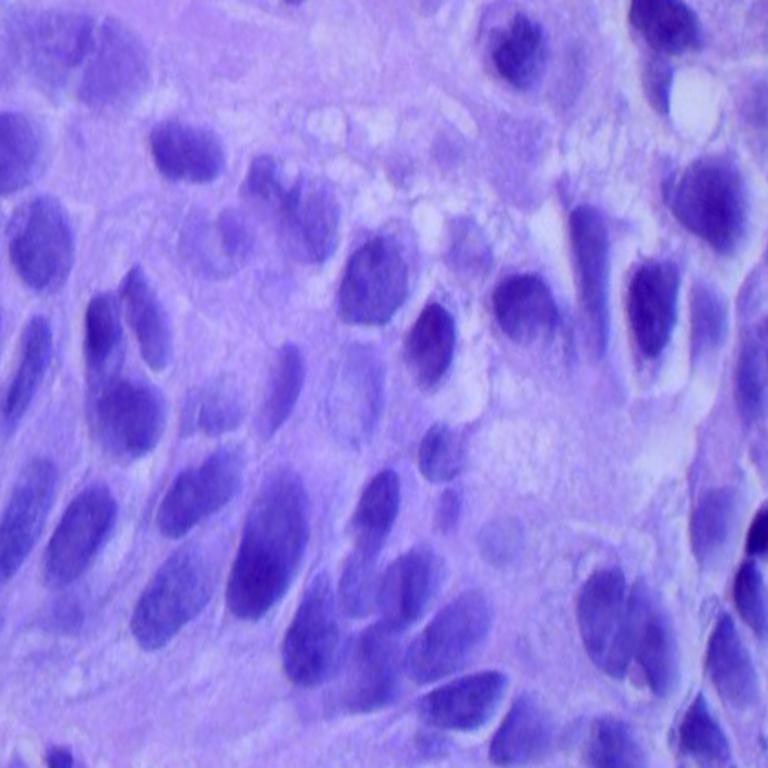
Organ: lung
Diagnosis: squamous carcinomas